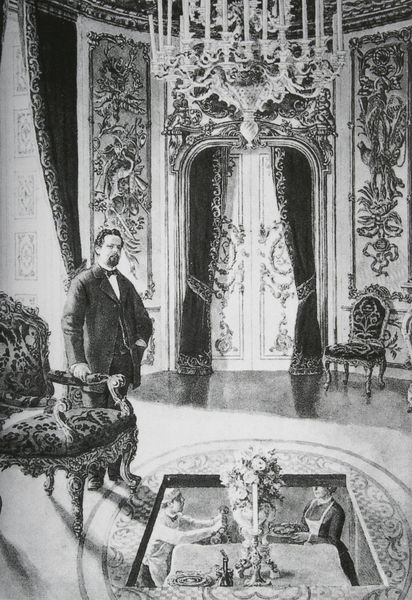
Titel: Das Speisezimmer mit dem König vor dem versenkten und im Erdgeschoß gerade bedienten "Tischlein-deck-dich"
Künstler: Heinrich Breling
Standort: (Seriendruck)
Schlagwörter: dunkel, hand, mann, schatten, weiß, frauen, blume, blumen, fenster, frau, frisur, grau, haar, hell, holz, lampe, licht, raum, schmuck, schwarz, stuhl, stühle, stützen, tisch, tische, tür, zimmer, haus, schloss, muster, ornament, teppich, anzug, bart, hemd, jung, wand, architektur, arm, arme, barock, diener, mensch, samt, stehen, vollbart, bild, bildnis, herr, innenraum, möbel, portrait, porträt, rückenlehne, vorhang, spiegelung, sonne, boden, fransen, interieur, mantel, pose, sessel, stoff, stoffe, decke, personen, rokoko, scheitel, ranken, herrschaft, schürze, wohnzimmer, armlehne, lehne, bogen, schwer, einschnitt, grafik, graphik, tag, türe, saal, kuppel, könig, dekoration, essen, frack, polster, salon, vorhänge, dekor, ornamente, verzierung, kerze, dienstmädchen, spiegeln, esszimmer, flügeltür, kerzen, kronleuchter, leuchter, lüster, allein, fliege, gehrock, blumenstrauß, foto, fotografie, photographie, unten, wände, eingang, arrangement, helligkeit, bayern, palast, geschirr, schwarz weiss, loch, stich, posieren, herrscher, mosaik, mahlzeit, brokat, photo, wandschmuck, fries, sims, kerzenständer, kerzenleuchter, schnörkel, köchin, gesims, reichtum, mobiliar, trodeln, macht, bild im bild, anlehnen, kitsch, prunk, fotographie, wandbehang, decor, vertiefung, koch, aufzug, armstütze, ludwig, unter, untergeschoss, proportion, regierung, ludwig ii, ludwig ii., hausmädchen, angestellte, schwraz, könig ludwig, regieren, sesel, schwarz und weiss, schloss herrenchiemsee, tappisserie, mechanismus, größenverhältnis, parket, verkleinert, doppelbödig, mennschen, olster, polzter, thronstuhl, wand wände, weiß licht